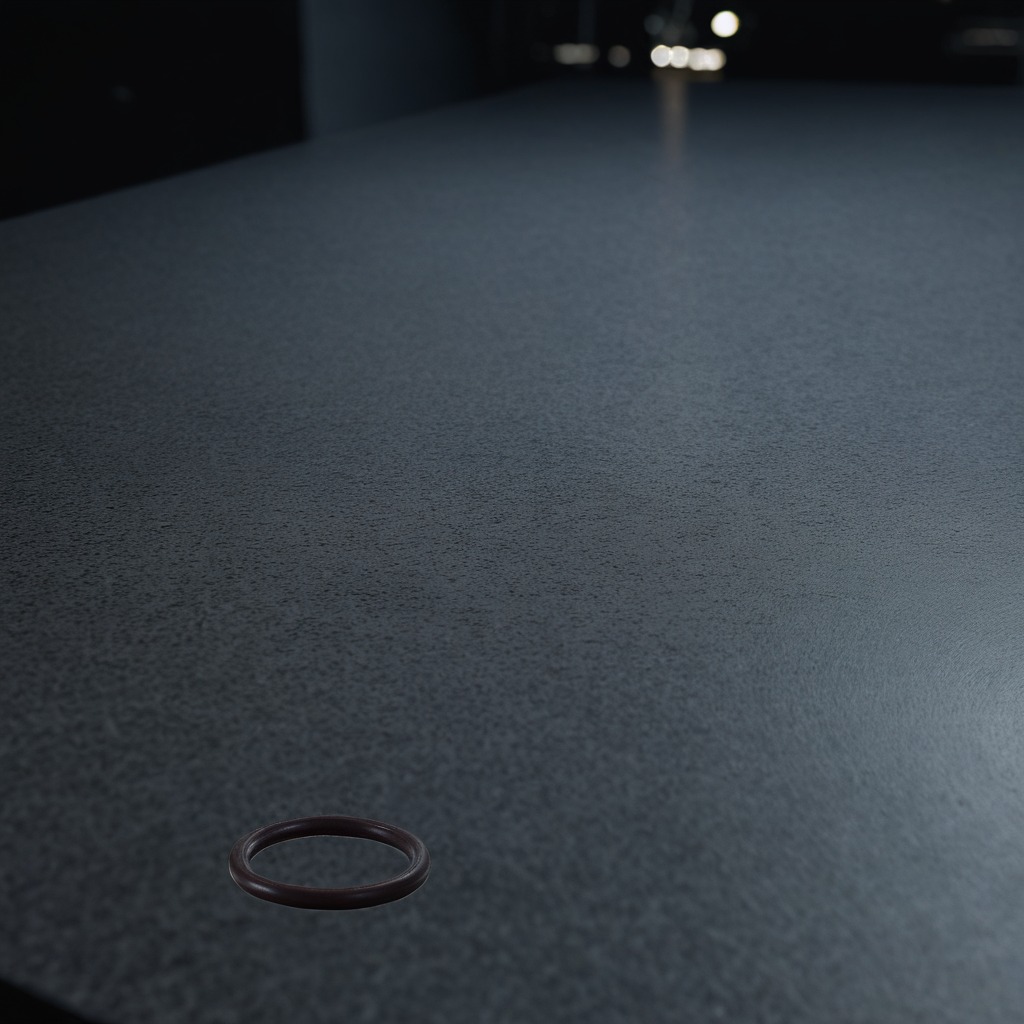
A rubber O-ring lying on a clean granite table inside a workshop at night dim ambient light soft shadows worn but